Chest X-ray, PA view. Patient: 30 years old, sex F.
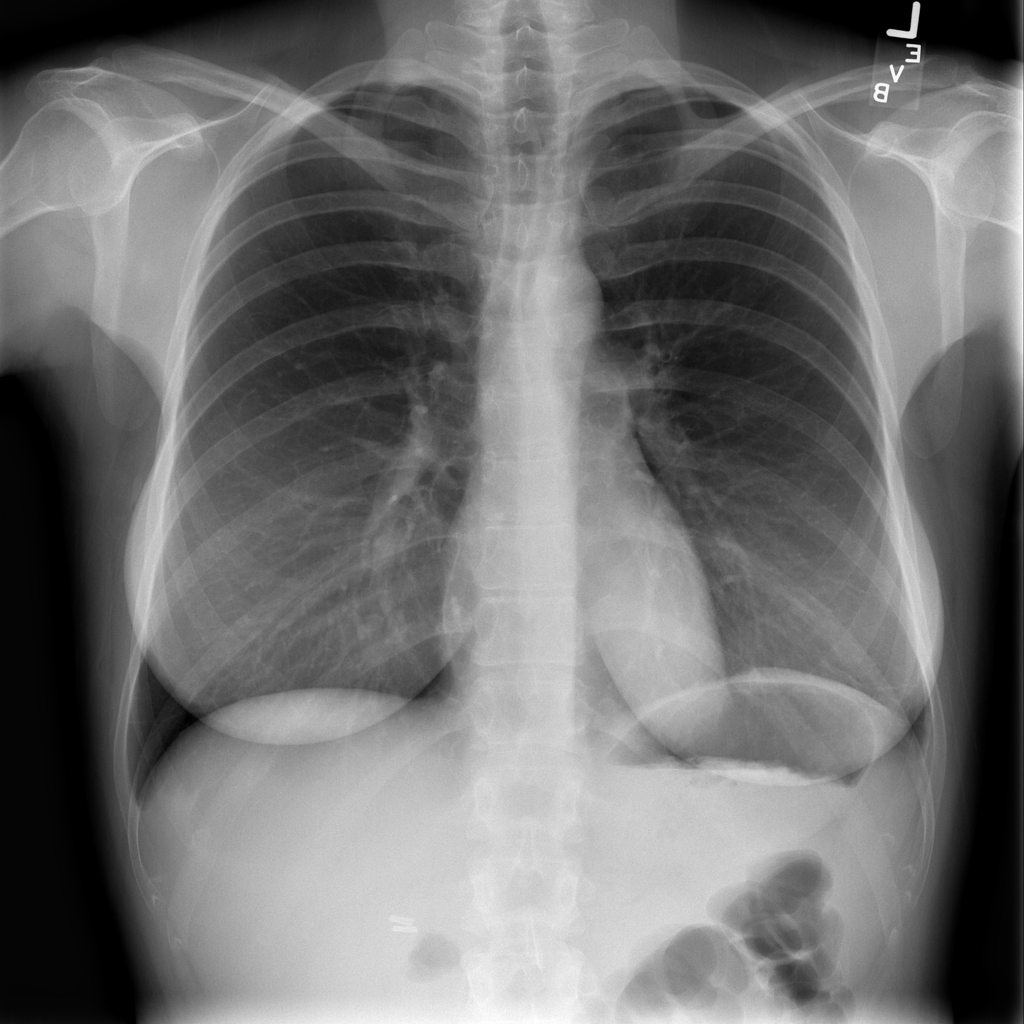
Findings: No Finding